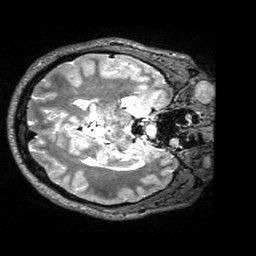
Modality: T2w
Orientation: axial
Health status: healthy
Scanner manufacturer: siemens
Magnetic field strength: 3 T
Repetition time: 4.8 s
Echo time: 0.452 s